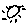
Label: sun